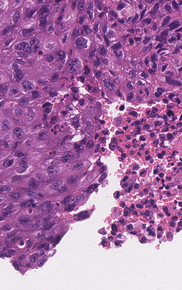
Tumor epithelial tissue: yes
Tumor-associated stroma tissue: no
Normal tissue: no